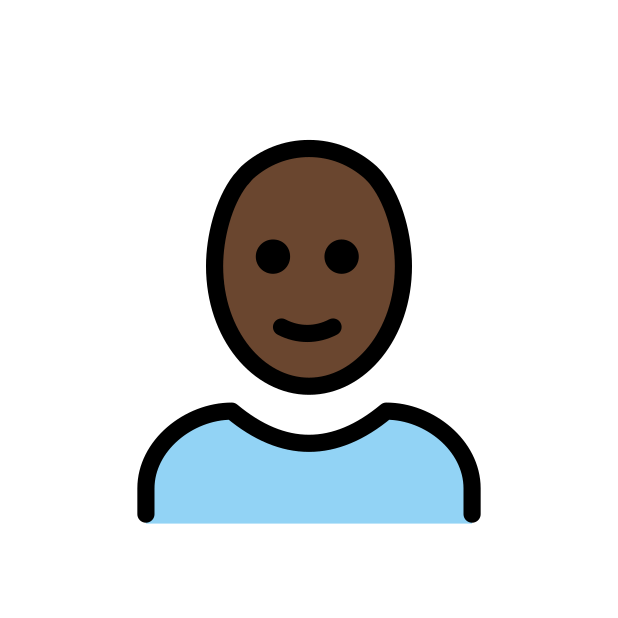
woman: dark skin tone, bald